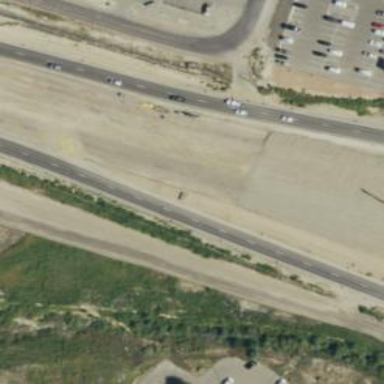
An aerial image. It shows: Asphalt road with grade 1 trunk. This expressway has smooth surface.